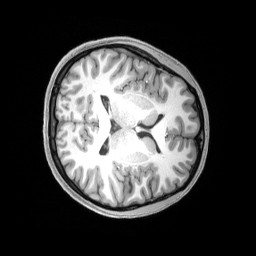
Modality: T1w
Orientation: axial
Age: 20
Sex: female
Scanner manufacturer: siemens
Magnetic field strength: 3 T
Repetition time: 2.4 s
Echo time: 0.00219 s